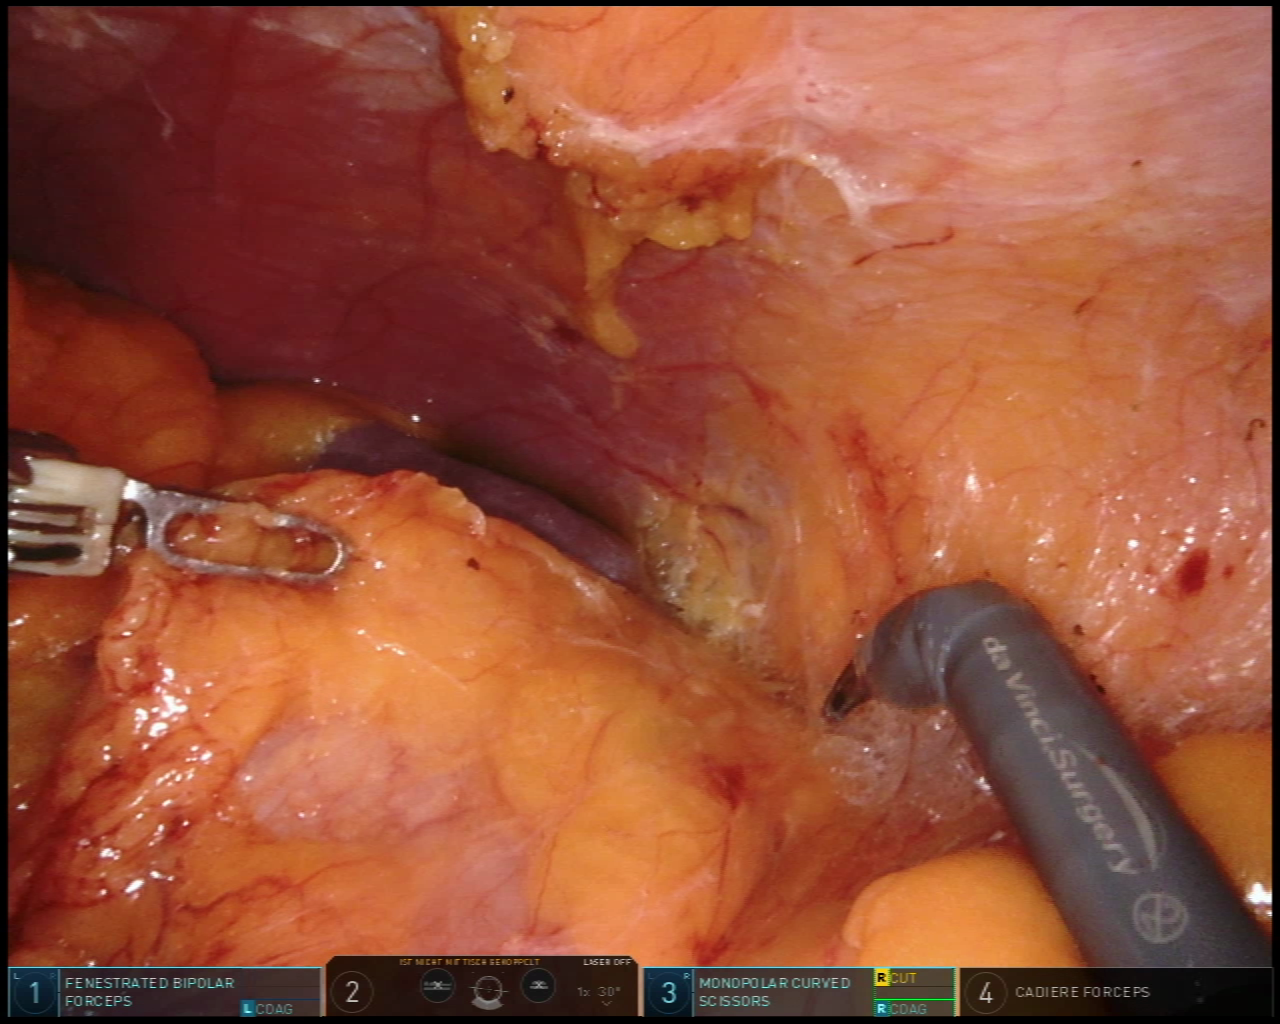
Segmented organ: spleen
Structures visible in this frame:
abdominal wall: yes
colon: yes
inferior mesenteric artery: no
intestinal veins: no
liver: no
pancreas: no
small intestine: no
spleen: yes
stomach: no
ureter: no
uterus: no
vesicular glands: no